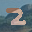
Label: 2